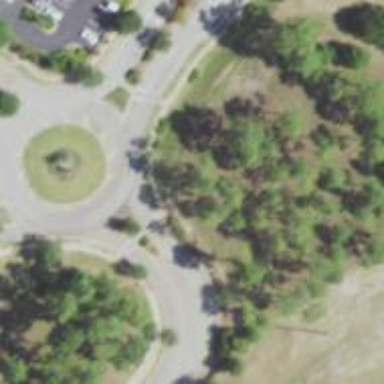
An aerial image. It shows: Residential road that intersects with roundabout.